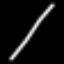
Label: line